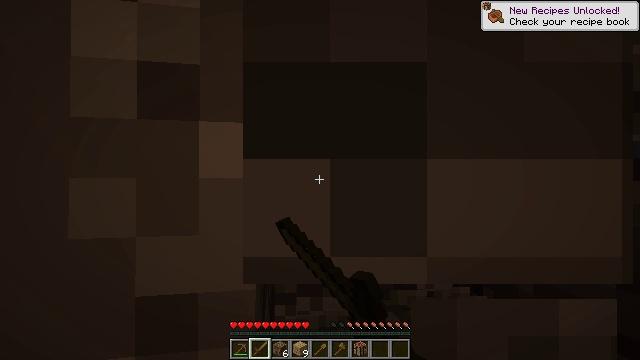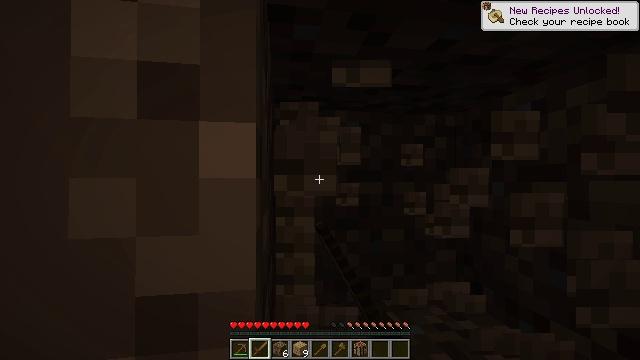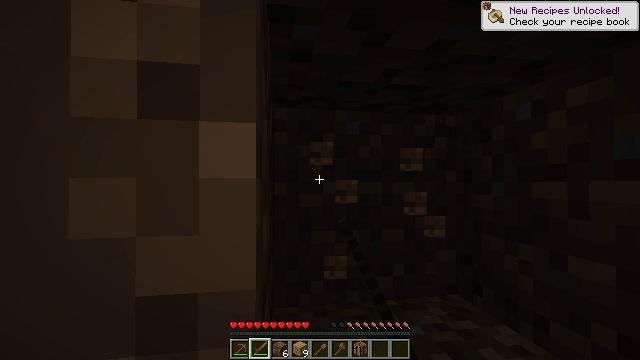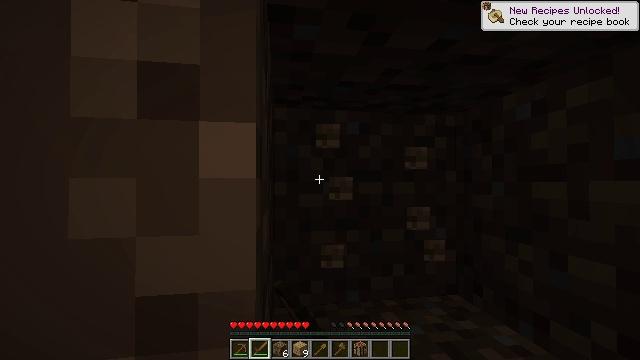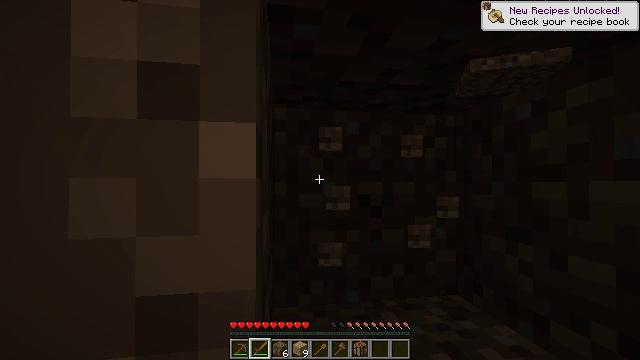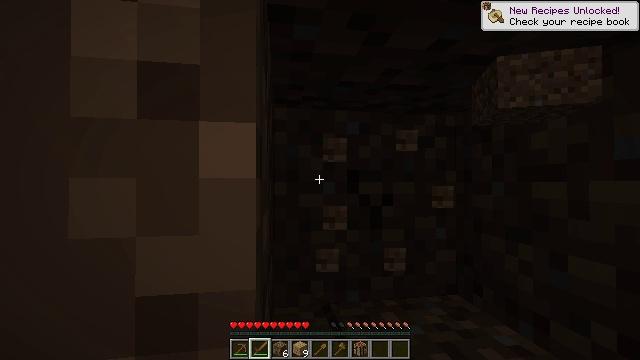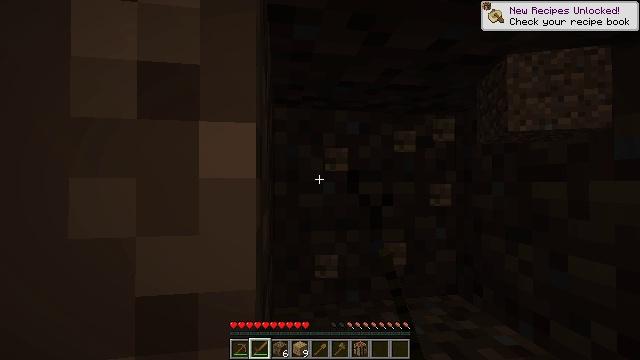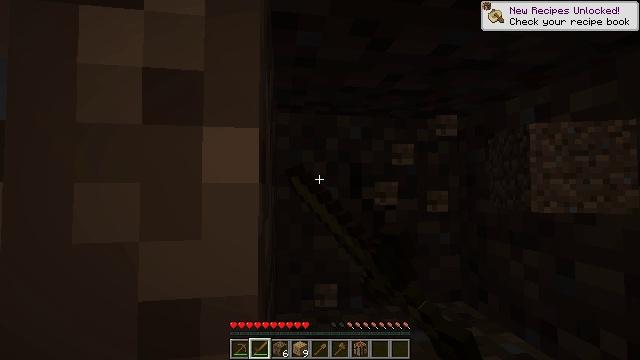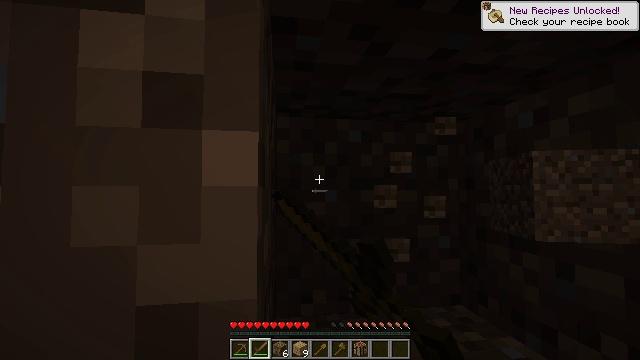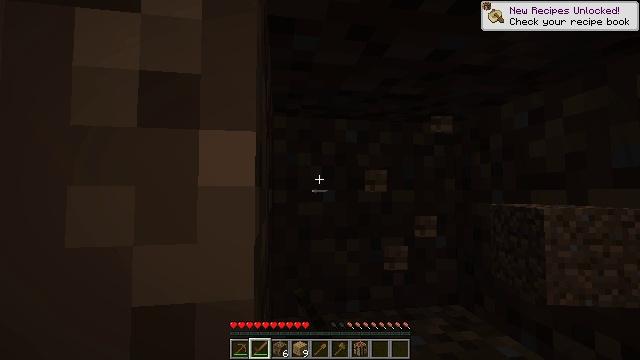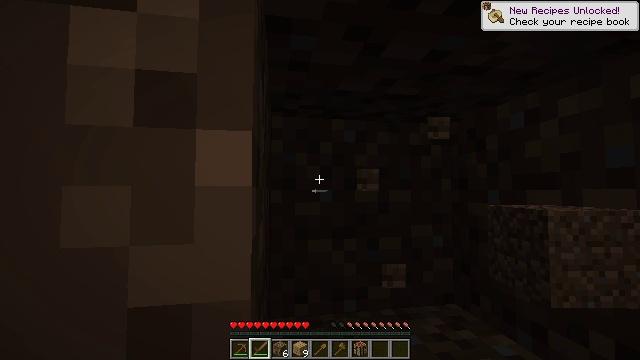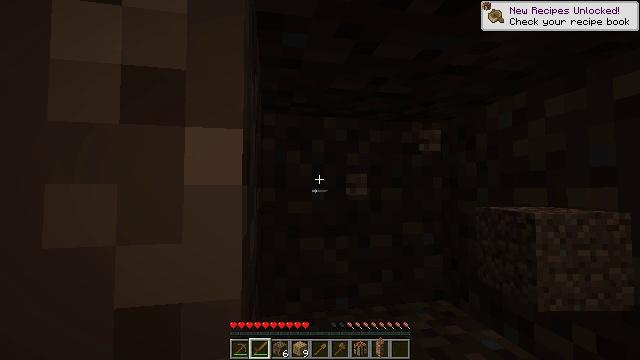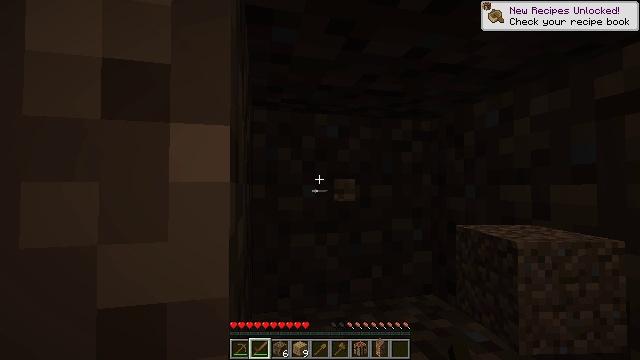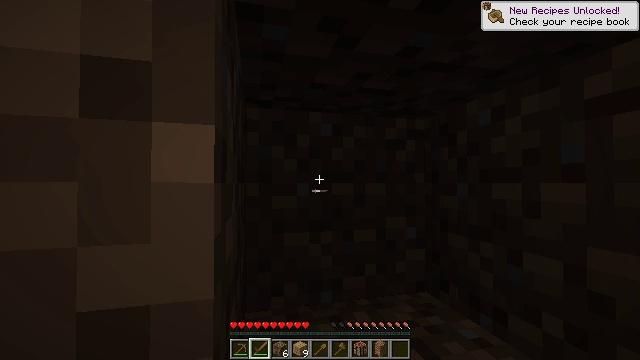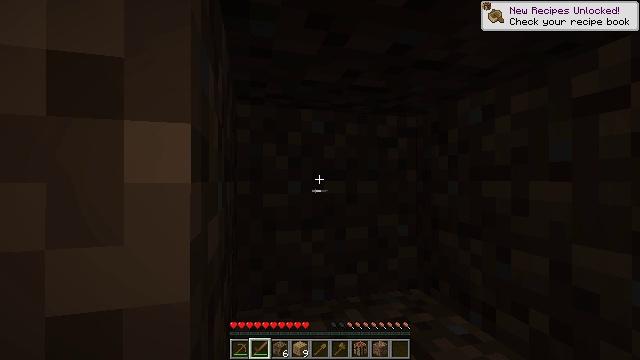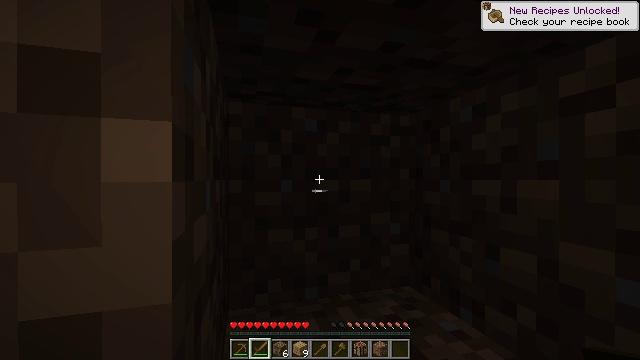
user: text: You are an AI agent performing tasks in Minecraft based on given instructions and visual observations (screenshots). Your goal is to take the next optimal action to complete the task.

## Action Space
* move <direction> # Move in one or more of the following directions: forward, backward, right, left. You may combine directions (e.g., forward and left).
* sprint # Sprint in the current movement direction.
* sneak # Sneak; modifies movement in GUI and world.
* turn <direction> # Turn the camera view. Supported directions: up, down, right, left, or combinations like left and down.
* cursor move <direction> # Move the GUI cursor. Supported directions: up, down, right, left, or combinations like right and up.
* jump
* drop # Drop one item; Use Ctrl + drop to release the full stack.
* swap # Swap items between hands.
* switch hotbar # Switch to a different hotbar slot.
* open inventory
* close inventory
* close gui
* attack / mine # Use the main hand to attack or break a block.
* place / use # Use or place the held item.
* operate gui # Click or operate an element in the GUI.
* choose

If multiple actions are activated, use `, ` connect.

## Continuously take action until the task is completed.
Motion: motion action
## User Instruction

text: Collect the grass block using a shovel.
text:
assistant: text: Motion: attack / mine
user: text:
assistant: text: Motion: attack / mine
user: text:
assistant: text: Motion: attack / mine
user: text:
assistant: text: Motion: attack / mine
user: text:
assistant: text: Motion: attack / mine
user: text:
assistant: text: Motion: attack / mine
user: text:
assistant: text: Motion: turn up, attack / mine
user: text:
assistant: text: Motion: no_op
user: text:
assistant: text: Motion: no_op
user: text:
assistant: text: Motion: no_op
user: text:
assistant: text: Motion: move forward, sprint, turn right
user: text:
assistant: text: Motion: move forward, sprint, turn right
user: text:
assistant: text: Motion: move forward, sprint
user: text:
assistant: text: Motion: move forward, sprint, turn right
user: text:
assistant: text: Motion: move forward, sprint, turn right
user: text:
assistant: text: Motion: move forward, sprint
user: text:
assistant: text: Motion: move forward, sprint
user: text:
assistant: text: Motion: move forward, sprint
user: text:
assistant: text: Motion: move forward, sprint
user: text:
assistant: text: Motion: move forward, sprint, turn up
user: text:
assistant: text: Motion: move forward, sprint, turn left and up
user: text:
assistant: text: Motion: move forward, sprint, turn up
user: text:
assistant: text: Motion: turn up
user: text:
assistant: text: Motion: no_op
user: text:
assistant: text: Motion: no_op
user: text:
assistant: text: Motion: no_op
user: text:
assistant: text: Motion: no_op
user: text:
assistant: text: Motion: no_op
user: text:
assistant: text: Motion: no_op
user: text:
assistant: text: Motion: move forward